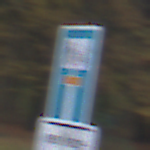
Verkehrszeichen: SackgasseRadverkehrFussgaengerDurchlaessig
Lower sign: HinweisGeaenderteVorfahrtVerkehrsfuehrungVerkehrsregelung3
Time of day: SunriseSunset
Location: Outdoor (Nature)
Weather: PartlyCloudy
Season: Autumn
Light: Natural